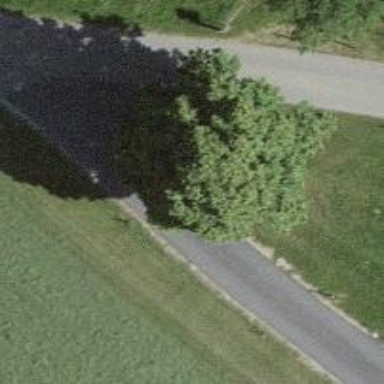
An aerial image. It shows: Wayside cross with historic significance.